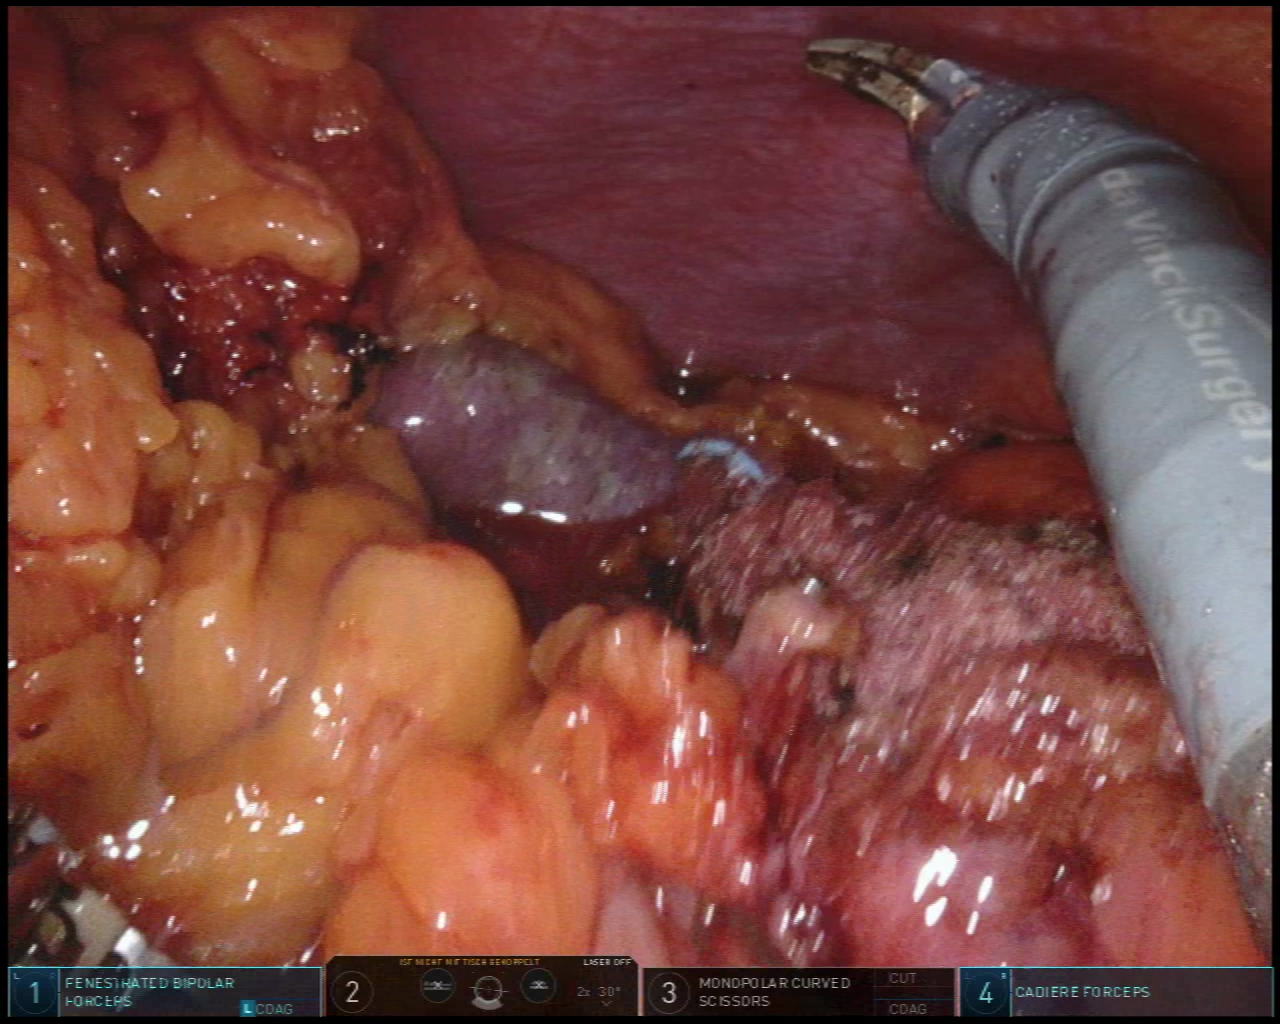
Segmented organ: spleen
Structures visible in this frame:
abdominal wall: yes
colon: yes
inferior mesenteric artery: no
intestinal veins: no
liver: no
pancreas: no
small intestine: no
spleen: yes
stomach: no
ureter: no
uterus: no
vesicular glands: no